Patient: sex M, age 57
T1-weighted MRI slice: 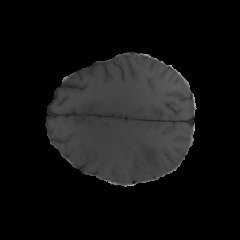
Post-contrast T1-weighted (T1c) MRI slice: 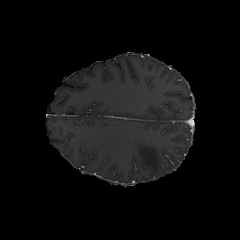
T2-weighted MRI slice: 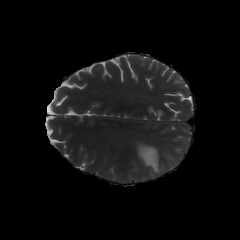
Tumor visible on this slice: yes
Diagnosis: Glioblastoma, IDH-wildtype
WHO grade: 4